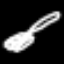
Label: fork